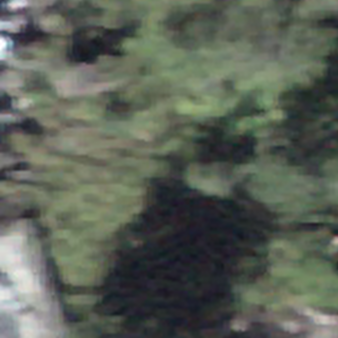
Label: bouldering_area